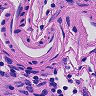
Metastatic tissue present: no